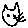
Label: cat